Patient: sex F, age 73
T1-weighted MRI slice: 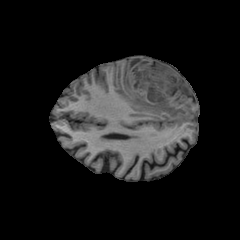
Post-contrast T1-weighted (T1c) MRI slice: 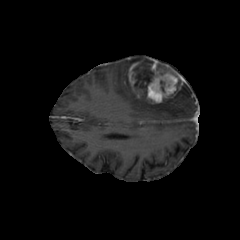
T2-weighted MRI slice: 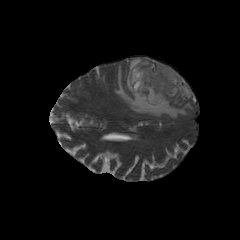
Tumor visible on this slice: yes
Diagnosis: Glioblastoma, IDH-wildtype
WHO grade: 4